三年级 · 算术
看图列式计算。(8 分)
    (1) 鸭: 3 只
    鸡:

(2) 苹果: ? 个
梨:

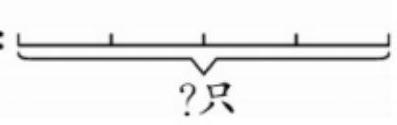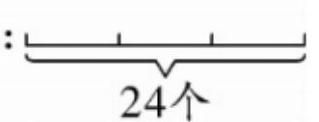
答案: 解$(1) 3 \times 4=12$ (只) $(2) 24 \div 3=8$ (个)